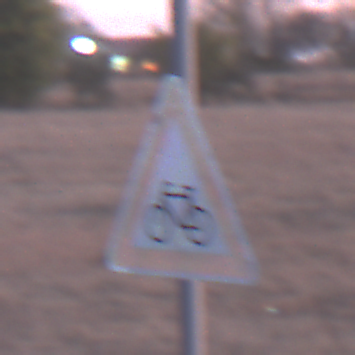
Verkehrszeichen: RadverkehrRechts
Umgebung: Outdoor, Nature
Tageszeit: SunriseSunset
Wetter: Clear
Licht: Natural
Jahreszeit: NotSpecified
Kontrast: LowContrast